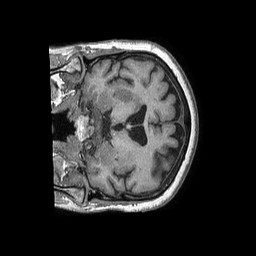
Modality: T1w
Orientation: coronal
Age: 80
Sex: female
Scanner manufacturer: philips
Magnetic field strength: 1.5 T
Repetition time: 0.007667 s
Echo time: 0.003489 s